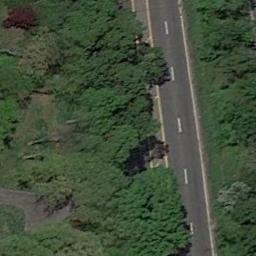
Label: freeway